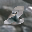
Label: 2